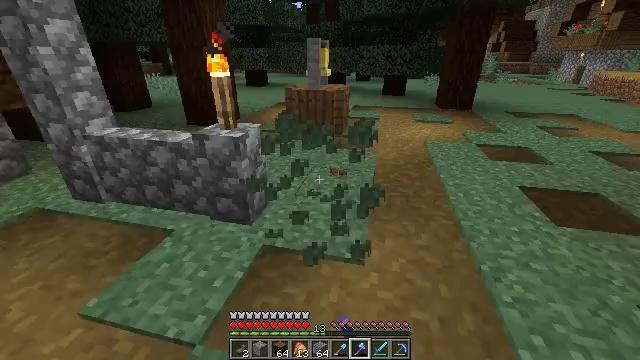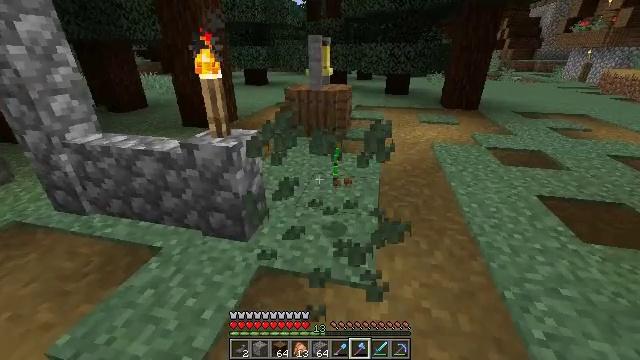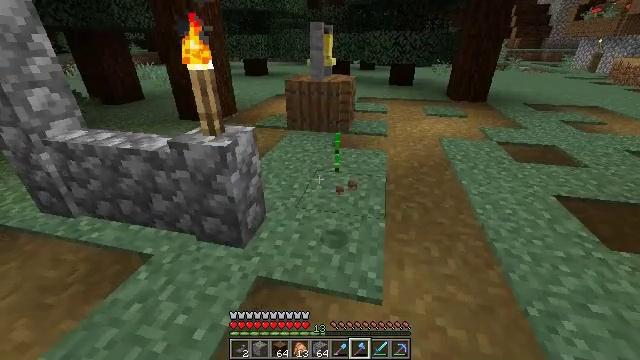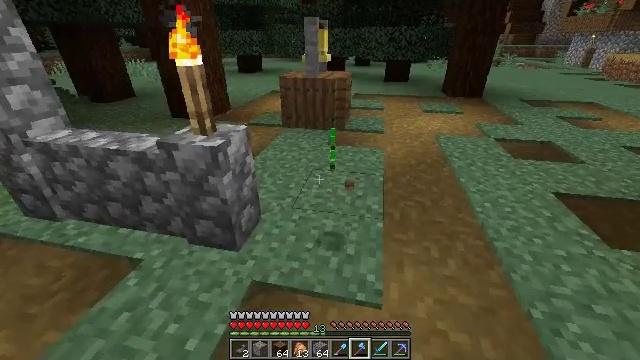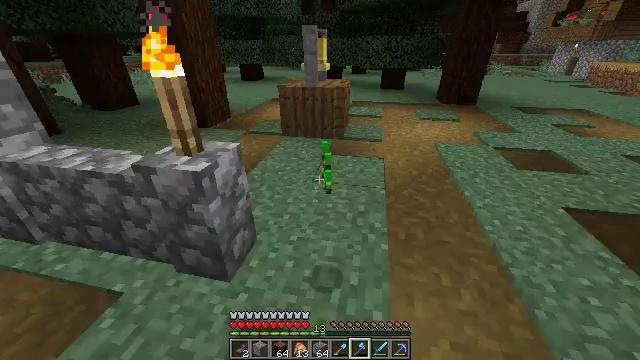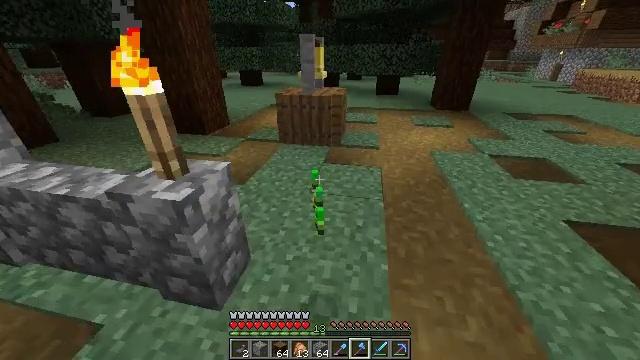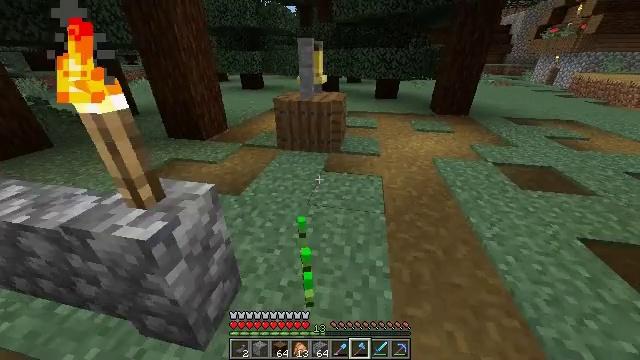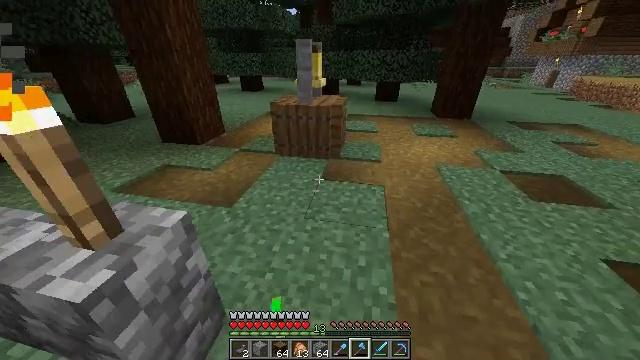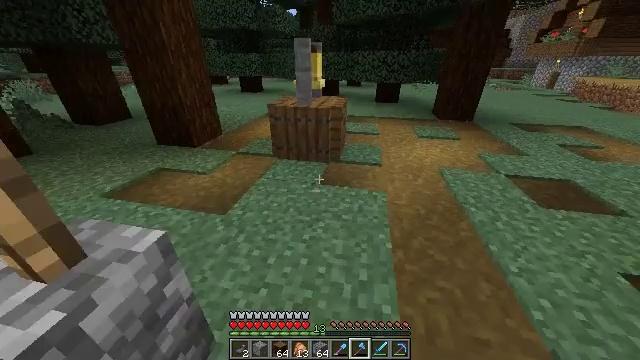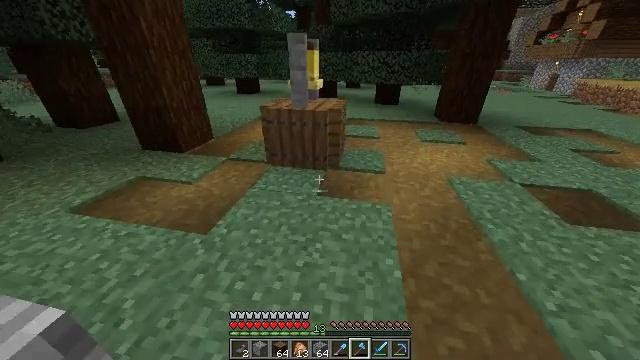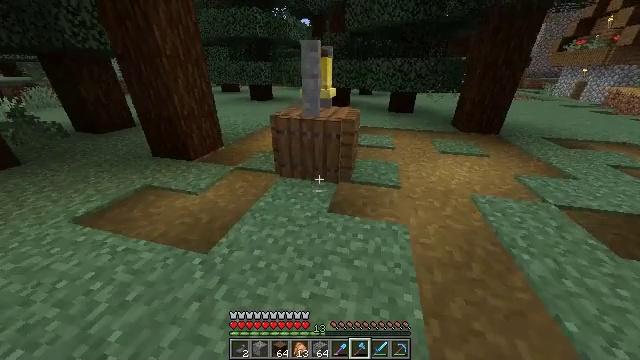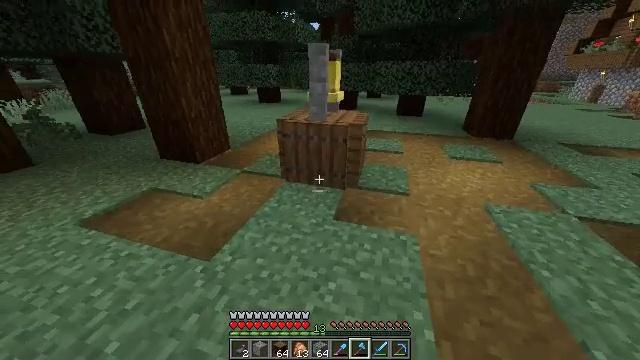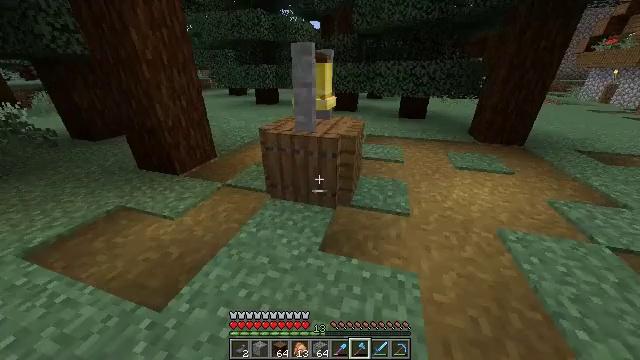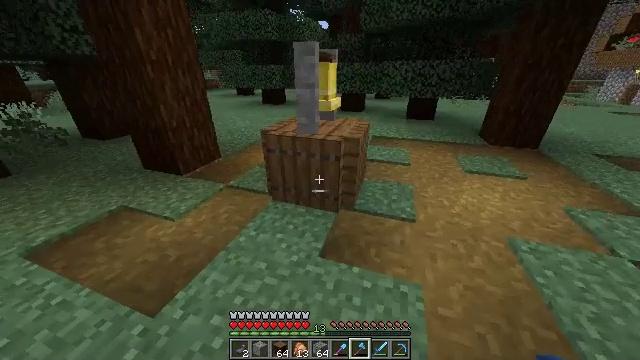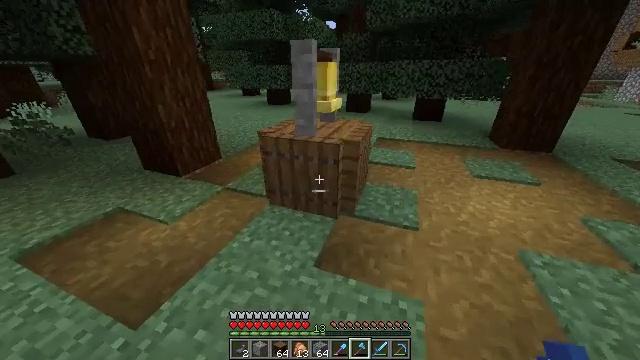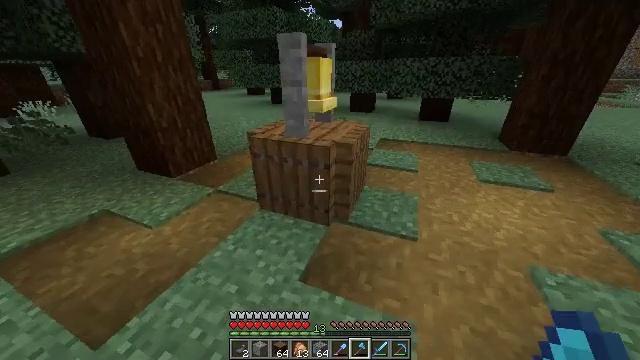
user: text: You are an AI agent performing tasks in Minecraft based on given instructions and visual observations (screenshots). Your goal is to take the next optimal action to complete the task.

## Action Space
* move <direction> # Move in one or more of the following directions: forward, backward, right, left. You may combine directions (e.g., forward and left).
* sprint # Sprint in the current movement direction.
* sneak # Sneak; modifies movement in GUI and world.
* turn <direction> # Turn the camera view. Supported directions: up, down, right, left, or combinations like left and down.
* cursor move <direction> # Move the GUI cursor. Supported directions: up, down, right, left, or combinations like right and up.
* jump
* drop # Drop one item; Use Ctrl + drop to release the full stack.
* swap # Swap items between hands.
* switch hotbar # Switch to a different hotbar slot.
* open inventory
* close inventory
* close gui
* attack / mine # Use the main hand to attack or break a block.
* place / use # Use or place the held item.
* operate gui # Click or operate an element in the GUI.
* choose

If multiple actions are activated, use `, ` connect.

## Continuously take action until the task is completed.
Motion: motion action
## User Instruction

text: Harvest wheat from the field.
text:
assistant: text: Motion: move forward
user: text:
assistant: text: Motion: move forward, turn down
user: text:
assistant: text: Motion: move forward, sprint, turn right
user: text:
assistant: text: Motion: move forward, sprint
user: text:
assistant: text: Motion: move forward, sprint
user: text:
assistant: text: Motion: move forward, sprint
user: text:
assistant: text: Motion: move forward, sprint
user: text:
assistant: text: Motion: move forward
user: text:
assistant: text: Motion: move forward
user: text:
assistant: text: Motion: move forward, turn left and up
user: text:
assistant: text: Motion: move forward and move right, turn left
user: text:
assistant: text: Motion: move forward and move right
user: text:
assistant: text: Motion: move forward and move right, turn left
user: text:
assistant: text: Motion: move forward and move right, turn left
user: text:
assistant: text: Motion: move forward and move right, turn left
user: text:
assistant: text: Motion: move forward and move right
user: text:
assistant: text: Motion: move forward and move right
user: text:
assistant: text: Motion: move forward and move right, turn left
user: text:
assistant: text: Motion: move forward and move right, turn left
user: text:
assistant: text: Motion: move forward and move right, turn left and down
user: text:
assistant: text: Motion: turn left and down
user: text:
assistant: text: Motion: turn left and down
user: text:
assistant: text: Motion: turn left
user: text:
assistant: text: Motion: turn left
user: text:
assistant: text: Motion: turn left
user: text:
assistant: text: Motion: turn left
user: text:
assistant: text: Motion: turn left, use / place
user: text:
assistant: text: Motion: use / place
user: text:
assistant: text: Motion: use / place
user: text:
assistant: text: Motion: use / place